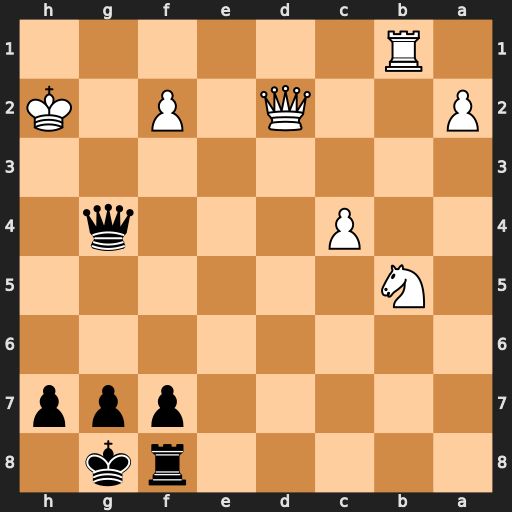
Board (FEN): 5rk1/5ppp/8/1N6/2P3q1/8/P2Q1P1K/1R6
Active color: b
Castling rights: -
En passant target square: -
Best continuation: Qh5+ Kg1 Qg6+